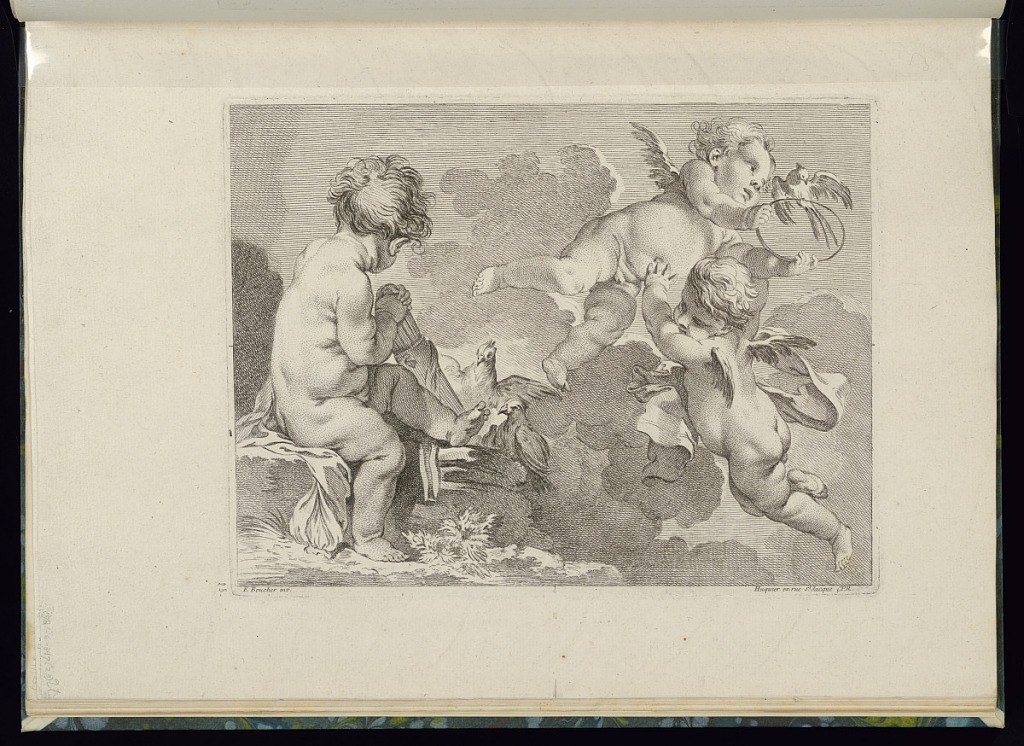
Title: Three Putti
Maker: François Boucher, French, 1703–1770
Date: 1738–49
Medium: Etching on laid paper
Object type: Print
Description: Three putti in a landscape. One sits on a rock, leaning on a quiver of arrows next to two birds. Two other putti flying to the right, the one above holds a ring with a bird perched on it. The plate is signed.